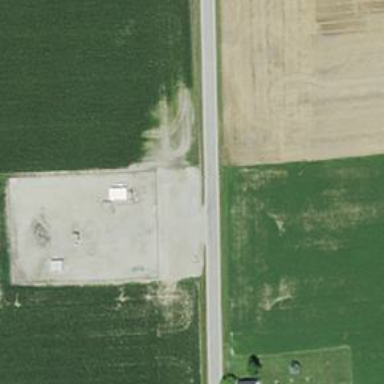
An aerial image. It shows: Distribution substation enclosed by fence.